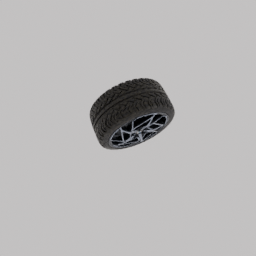
Label: mechanical